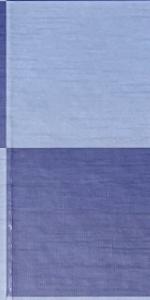
Label: Empty